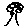
Label: tree